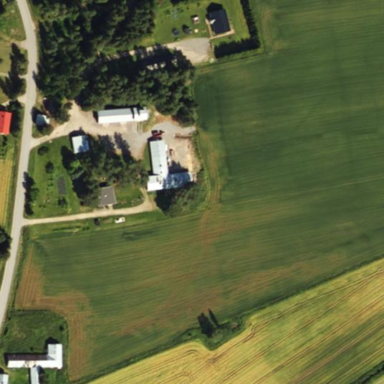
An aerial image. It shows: Farmyard area.